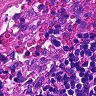
Metastatic tissue present: no